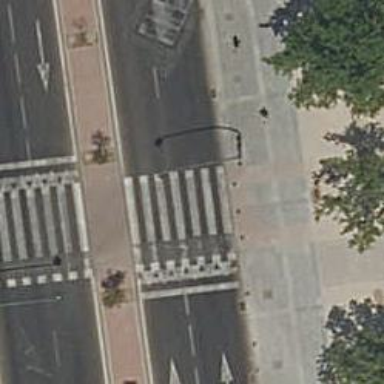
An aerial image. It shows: Kerb serving as barrier.